Question: I'm having troubles aligning some python tkinter/ttk widgets on a small gui I'm making. My gui window has 4 "sections" which I'm representing with frames. I'm using the grid manager to populate each frame with it's respective labels, entries, comboboxes, etc. Frame2 (top right, or Cartesian quadrant 1) is the biggest. To conform to symmetry, I set the option of all my frames as . This created 4 frames that filled the entire space, where the top half of the window has two frames of equal size, and the bottom half of the window has two frames of equal size. My frames have a relief (RAISED) so there is a visual separation of each one.
My frame1 (Cartesian quadrant 2) is the smallest frame, but, with grid, it matches frame2 in size. This is good, I wanted this. However, frame1 also has way fewer widgets than frame 2, and instead of aligning all widgets at (like all my other frames), it centers all of the widgets first. This results in the widgets having a huge padded boarder in the frame, making it look very uneven. I want the widgets to be in the boarder of my frame1, and just have open space in the frame below them.
Is there a grid method, or a concept I've missed? I've dug through tonnes of examples/forums/etc looking for a similar description of this issue. I hope I was clear enough, my code isn't in a very presentable state right now as I am just trying to generate my visual idea right now. If more info or code is needed I can post.
Thanks in advance,
Chris.
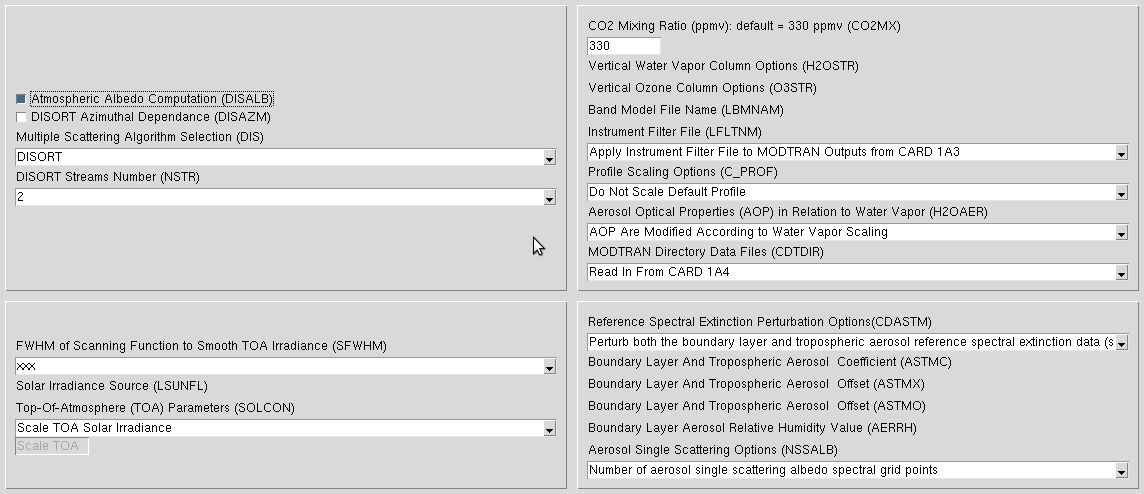
Answer: It looks like you have six rows in your frame. Use grid_configure to set tne weight of the seventh row to be 1. Assuming all the other rows have a weight of zero, this extra row will expand to fill tne available space.